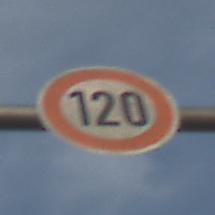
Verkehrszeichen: Geschwindigkeit120
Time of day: SunriseSunset
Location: Outdoor (Nature)
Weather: PartlyCloudy
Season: NotSpecified
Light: Natural